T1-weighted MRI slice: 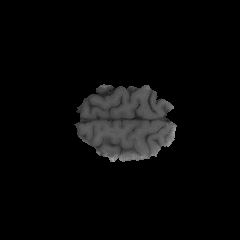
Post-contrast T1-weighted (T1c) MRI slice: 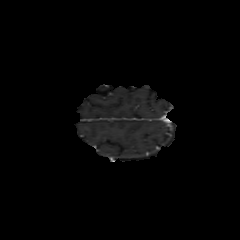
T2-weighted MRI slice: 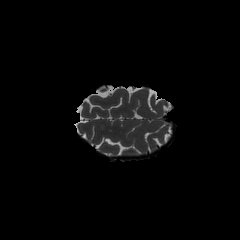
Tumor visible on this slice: no